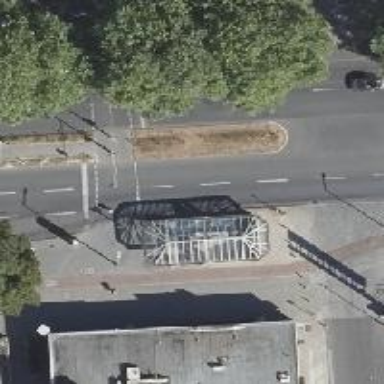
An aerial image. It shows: Subway entrance.